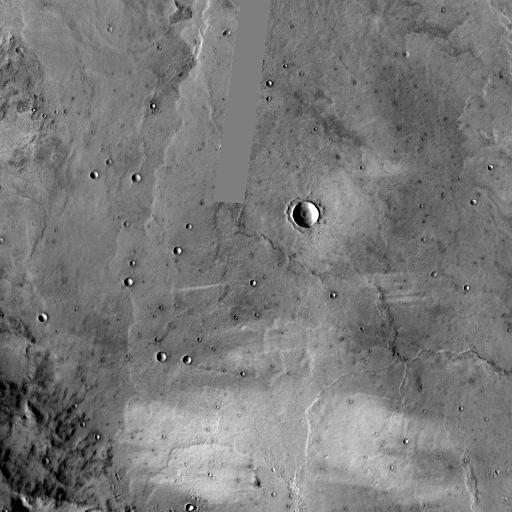
Crater classes present: Background, Other, Buried